Interaction volume radius: 5 \u00c5
Interaction volume height: 15 \u00c5
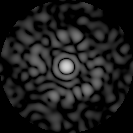
Disorder parameter: 0.8833